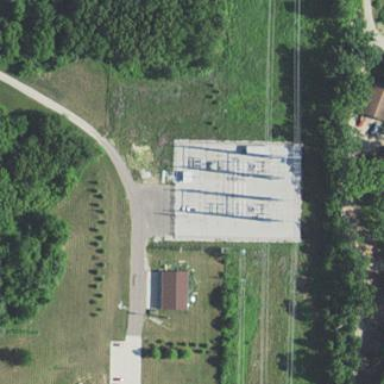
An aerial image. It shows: Power substation with transmission level designation. It is enclosed by fence.